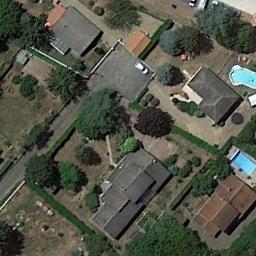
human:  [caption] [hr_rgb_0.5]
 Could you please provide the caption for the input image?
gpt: The medium residential area has some trees, Houses and green belts .

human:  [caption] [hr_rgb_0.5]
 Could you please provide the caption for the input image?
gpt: There are many buildings in medium residential area .

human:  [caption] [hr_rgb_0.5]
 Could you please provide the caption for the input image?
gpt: The medium residential is on the bare land next to the trees .

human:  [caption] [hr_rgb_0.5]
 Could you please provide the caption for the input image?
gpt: The houses in the mid-sized residential area are all white .

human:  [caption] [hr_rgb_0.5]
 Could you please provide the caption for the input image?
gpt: There are some buildings and two swimming pools on the medium residential area .